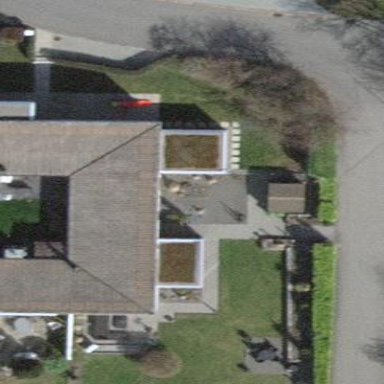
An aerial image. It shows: Simple house.